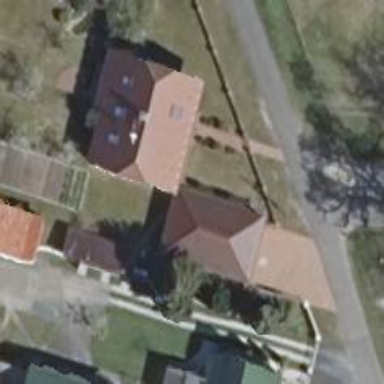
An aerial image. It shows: House with flat red roof.